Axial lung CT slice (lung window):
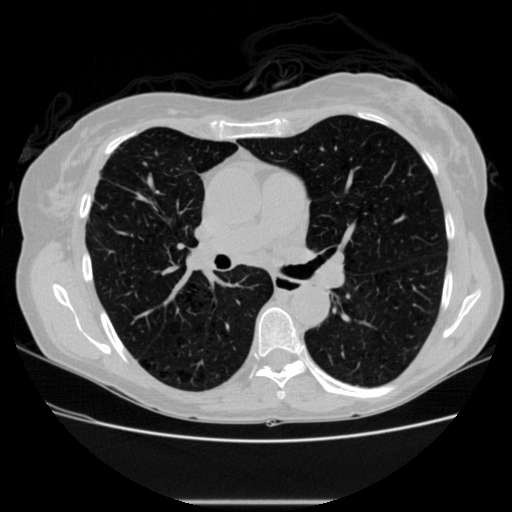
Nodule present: no